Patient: sex F, age 38
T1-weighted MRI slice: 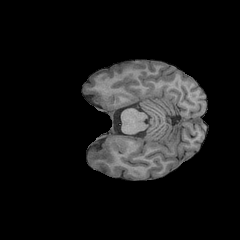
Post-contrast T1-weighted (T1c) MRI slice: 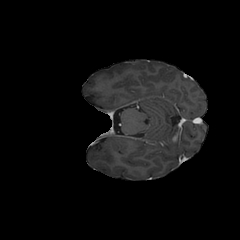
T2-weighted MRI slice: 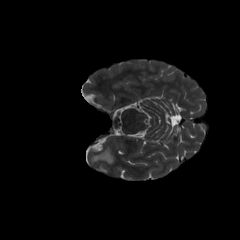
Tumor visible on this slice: yes
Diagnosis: Astrocytoma, IDH-mutant
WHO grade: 3